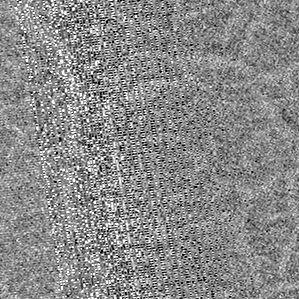
Label: frost